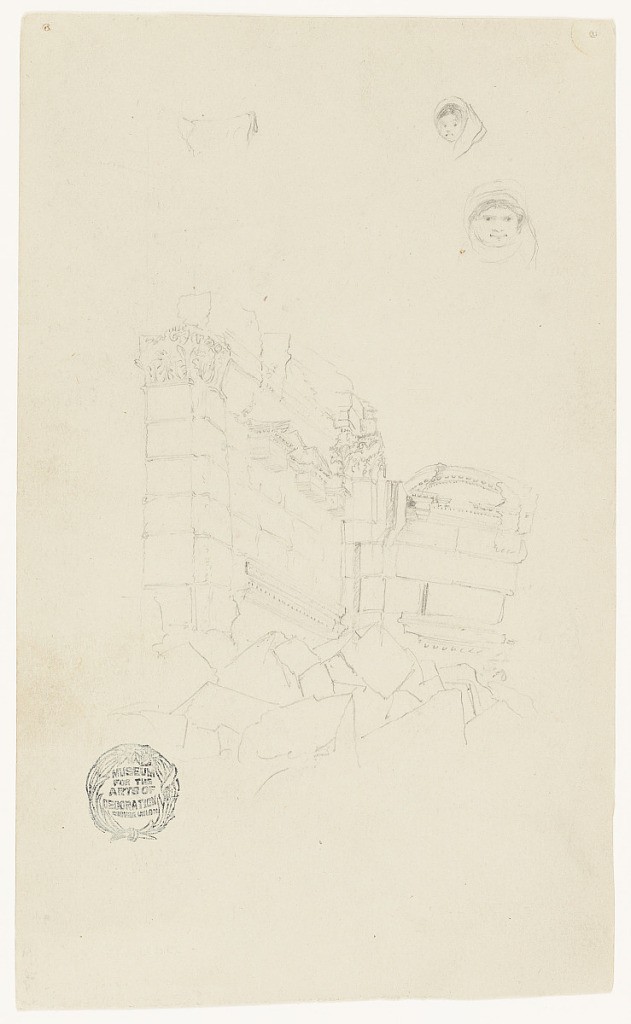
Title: Ruins and Figure Sketches, Syria
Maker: Frederic Edwin Church, American, 1826–1900
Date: April or May 1868
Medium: Graphite on gray-green wove paper; verso: graphite
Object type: Drawing
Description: Architectural sketch obliquely showing an ancient, ruined stone wall with ornate pediment and acanthus leaf decorations. Two figure sketches of faces are visible at upper right.

Verso: Architectural sketch showing a view of fuel drying on the roofs of two mud-brick houses in Syria. At left, telegraph wires and poles are obliquely shown descending a mountainside.